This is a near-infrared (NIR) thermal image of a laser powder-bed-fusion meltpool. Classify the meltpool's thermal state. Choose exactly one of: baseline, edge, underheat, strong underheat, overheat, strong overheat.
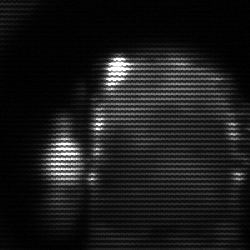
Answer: baseline